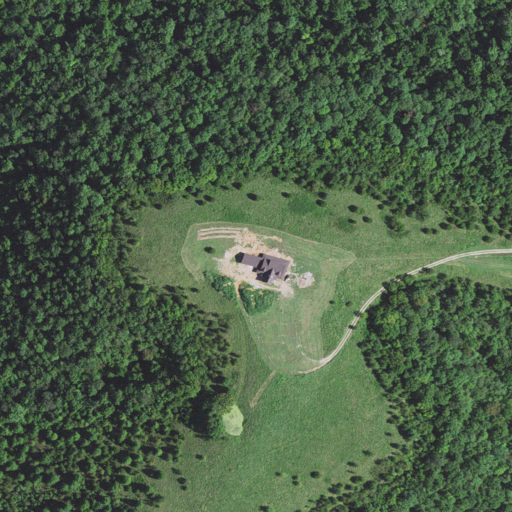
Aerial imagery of mountain in Arkansas named Gobblers Knob containing deciduous forest, pasture, and mixed forest